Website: home-depot
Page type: billing-address
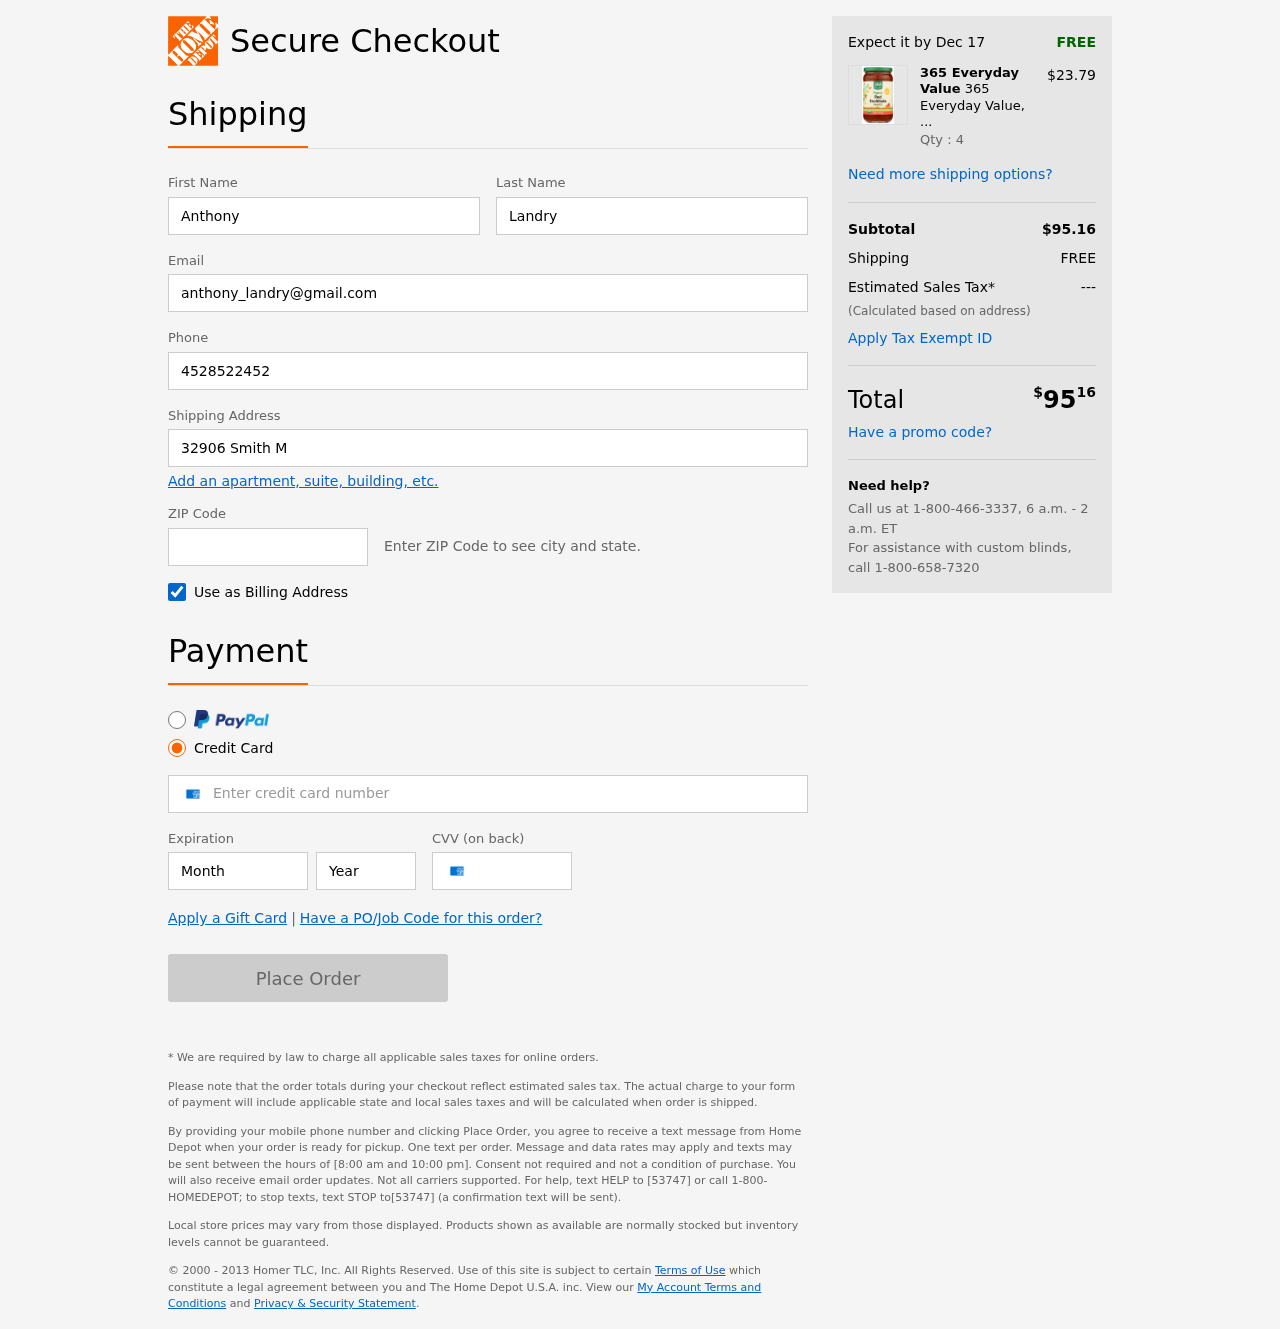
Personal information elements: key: PII_FIRSTNAME
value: Anthony
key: PII_LASTNAME
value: Landry
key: PII_EMAIL
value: anthony_landry@gmail.com
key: PII_PHONE
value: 4528522452
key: PII_STREET
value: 32906 Smith Manors
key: PII_POSTCODE
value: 32582
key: PII_CARD_NUMBER
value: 3446 9151 1125 289
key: PII_CARD_EXPIRY_MONTH
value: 11
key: PII_CARD_CVV
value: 5976
Product elements: key: PRODUCT1_BRAND
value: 365 Everyday Value
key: PRODUCT1_NAME
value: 365 Everyday Value, Organic Red Enchilada Sauce, 15.5 oz
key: PRODUCT1_PRICE
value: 23.79
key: PRODUCT1_QUANTITY
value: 4
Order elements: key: ORDER_DELIVERY_DATE
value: Dec 17
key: ORDER_SUBTOTAL
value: $95.16
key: ORDER_SHIPPING_COST
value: FREE
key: ORDER_TAX
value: ---
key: ORDER_TOTAL2
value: $9516